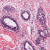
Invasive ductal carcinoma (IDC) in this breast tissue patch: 0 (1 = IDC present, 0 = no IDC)